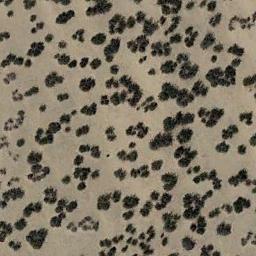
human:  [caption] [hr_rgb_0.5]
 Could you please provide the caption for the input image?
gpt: A lot of disconnected chaparrals of different sizes grow in the desert .

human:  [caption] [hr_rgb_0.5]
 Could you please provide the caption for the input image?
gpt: The chaparral is consist of some bushes on the desert .

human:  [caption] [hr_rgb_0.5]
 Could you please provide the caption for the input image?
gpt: There are piles of grass in this jungle .

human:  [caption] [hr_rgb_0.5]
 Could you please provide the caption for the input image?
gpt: Chaparral is evenly distributed on the sand .

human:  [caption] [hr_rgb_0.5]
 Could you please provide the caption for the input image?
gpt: The plants in the chaparral are evenly distributed .